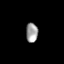
Tissue: prostate
Cell type: Epithelial cells
Senescence score: 0.2392
Nuclear area (px): 224
Mean DAPI intensity: 159.625